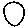
Label: circle